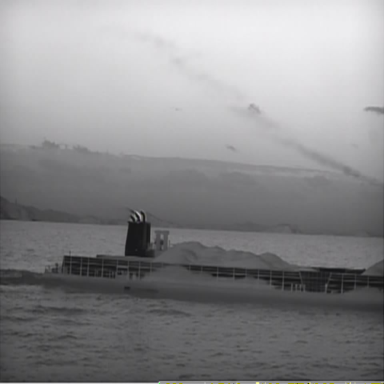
There is a liner in the infrared image.